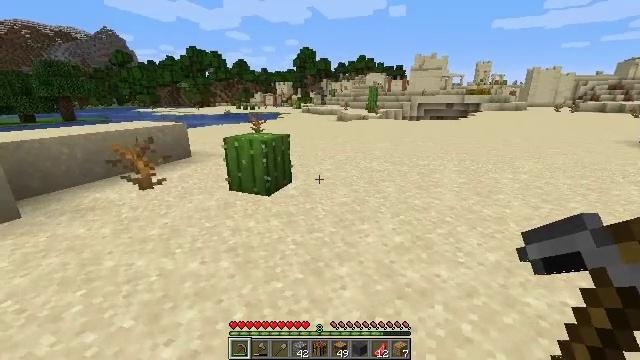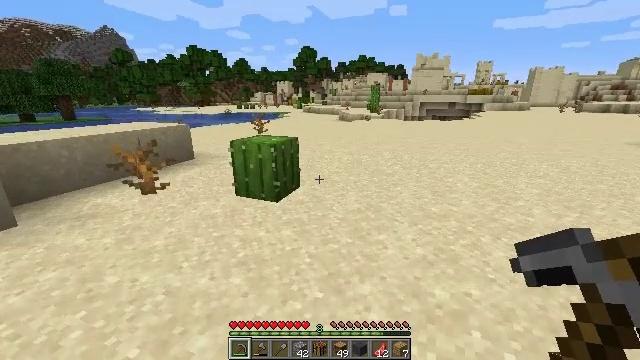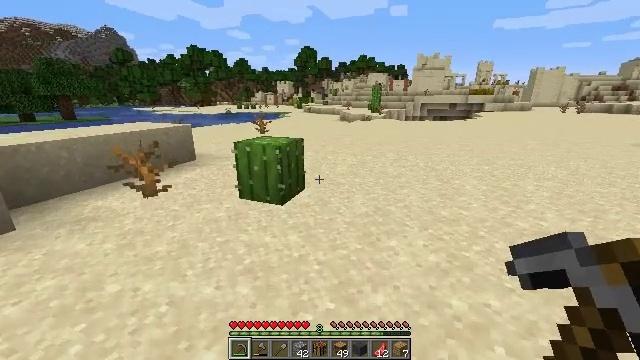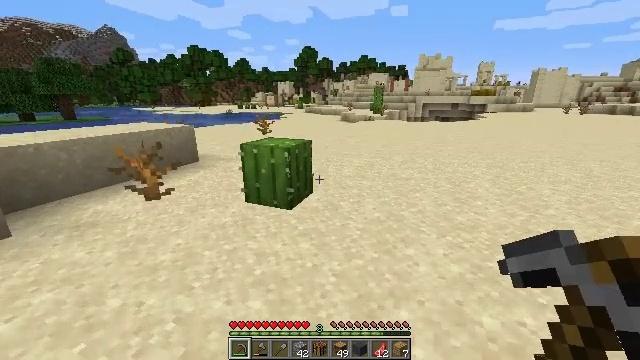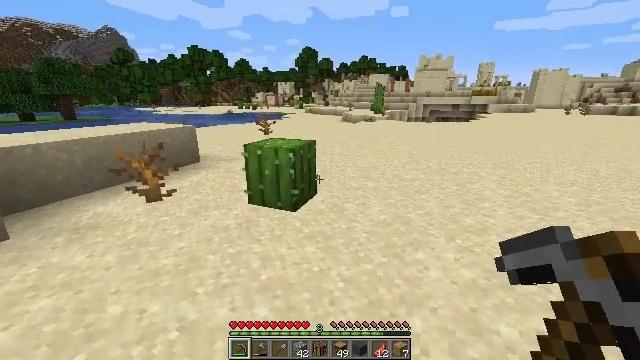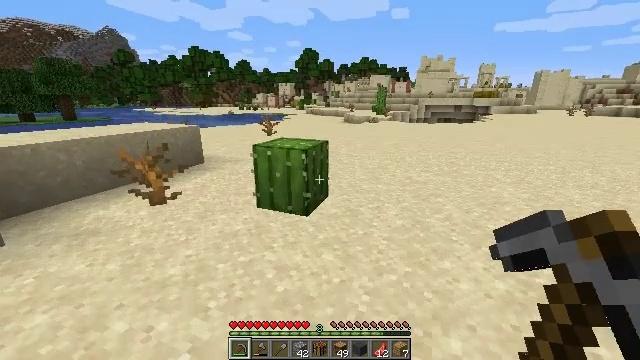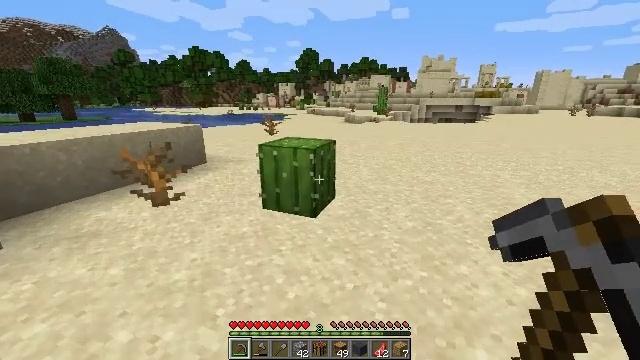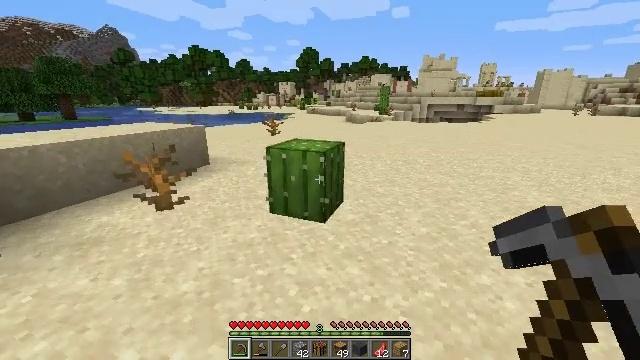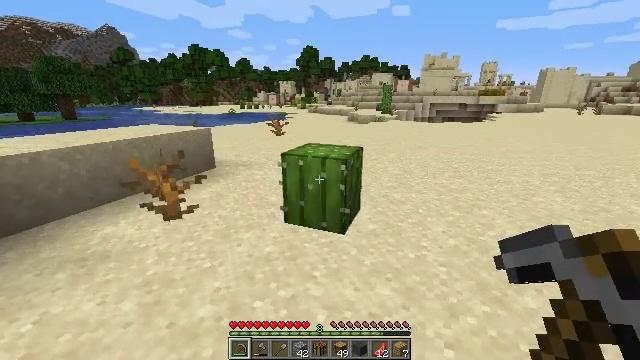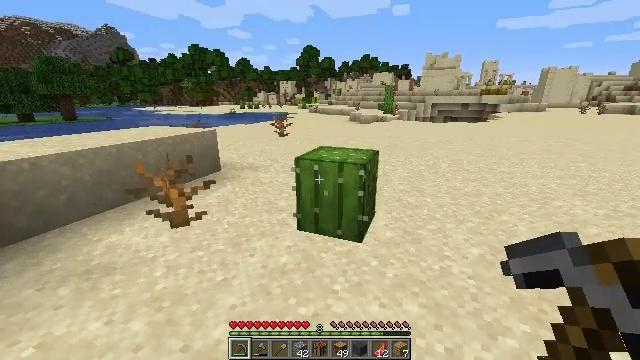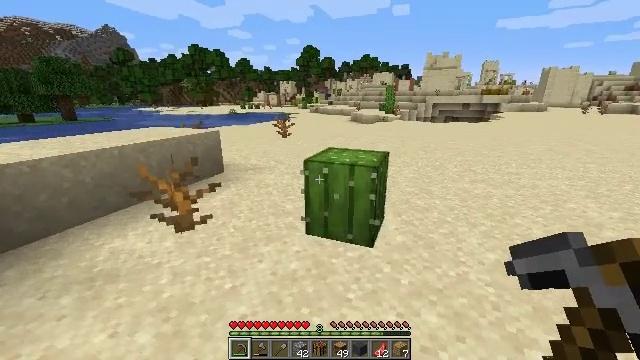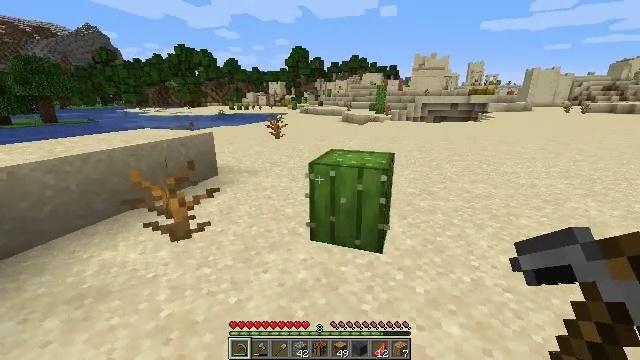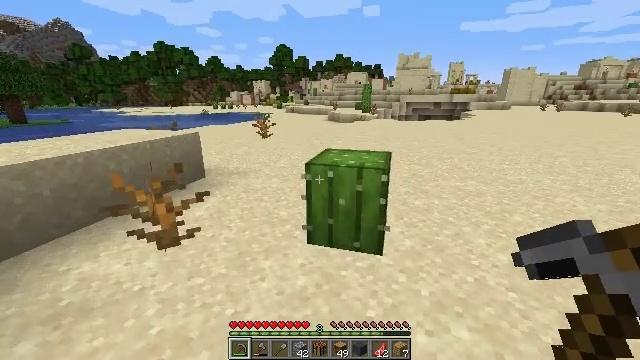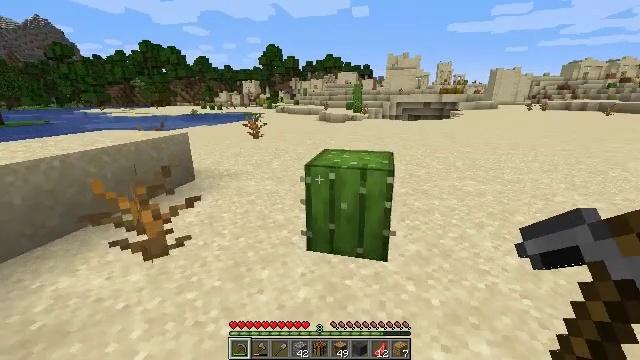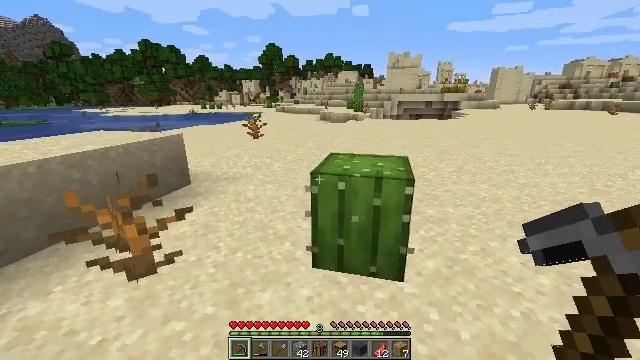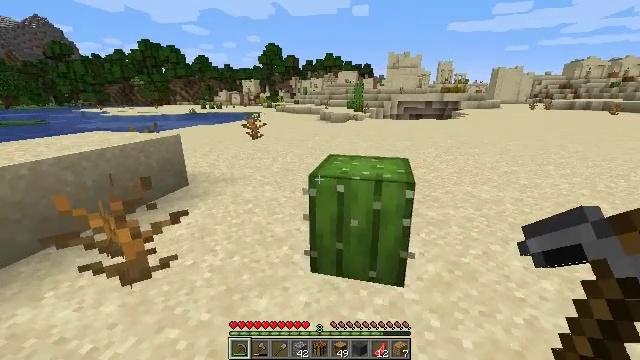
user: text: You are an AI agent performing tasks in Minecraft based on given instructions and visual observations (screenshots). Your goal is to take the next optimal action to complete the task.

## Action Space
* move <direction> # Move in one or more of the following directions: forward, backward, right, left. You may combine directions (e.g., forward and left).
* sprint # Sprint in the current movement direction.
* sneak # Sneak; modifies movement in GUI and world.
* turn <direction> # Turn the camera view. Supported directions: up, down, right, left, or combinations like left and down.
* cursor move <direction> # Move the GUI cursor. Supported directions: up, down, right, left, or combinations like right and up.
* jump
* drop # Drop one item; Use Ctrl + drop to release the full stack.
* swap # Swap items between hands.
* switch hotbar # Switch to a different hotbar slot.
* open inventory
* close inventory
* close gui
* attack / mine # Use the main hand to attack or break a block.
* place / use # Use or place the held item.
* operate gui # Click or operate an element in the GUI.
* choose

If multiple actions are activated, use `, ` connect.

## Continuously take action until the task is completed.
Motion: motion action
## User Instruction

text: Hunt a rabbit.
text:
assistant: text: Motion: move forward and move left
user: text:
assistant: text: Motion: move forward and move left
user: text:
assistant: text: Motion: move forward and move left
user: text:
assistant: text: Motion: move forward and move left
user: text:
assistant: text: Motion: move forward and move left
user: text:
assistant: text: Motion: move forward and move left
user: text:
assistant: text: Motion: move forward and move left
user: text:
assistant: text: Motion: move forward and move left
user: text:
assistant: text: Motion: move forward and move left
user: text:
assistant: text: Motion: move forward and move left
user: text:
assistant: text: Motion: move forward and move left, turn right
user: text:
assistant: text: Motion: move forward, turn right
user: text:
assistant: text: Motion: move forward, turn right
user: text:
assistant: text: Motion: move forward
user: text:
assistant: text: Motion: move forward and move right
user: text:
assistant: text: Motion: move forward and move right
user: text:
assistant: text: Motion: move forward and move right
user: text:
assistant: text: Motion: move forward and move right
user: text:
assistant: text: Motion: move forward and move right
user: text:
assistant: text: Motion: move forward and move right
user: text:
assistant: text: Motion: move forward and move right
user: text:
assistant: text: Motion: move forward and move right
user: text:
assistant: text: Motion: move forward and move right
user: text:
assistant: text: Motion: move forward and move right
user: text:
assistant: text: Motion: move forward and move right
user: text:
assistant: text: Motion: move forward and move right
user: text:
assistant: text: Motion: move forward and move right
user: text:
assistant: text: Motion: move forward and move right
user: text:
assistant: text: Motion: move forward and move right
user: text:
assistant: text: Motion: move forward